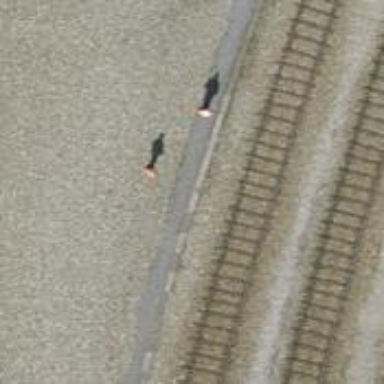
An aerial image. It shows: Single-track railway spur.